Question: What is the value of the measurement in the image?
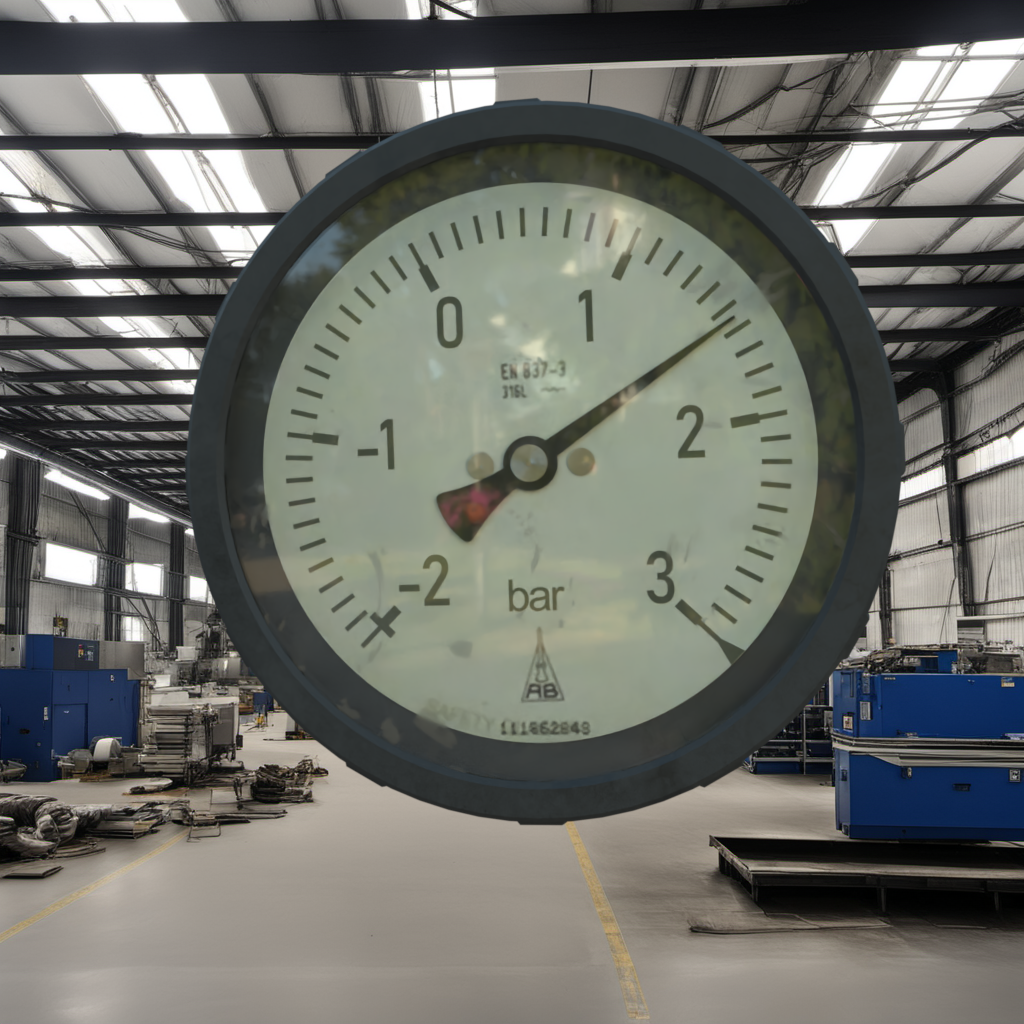
Answer: The result is 1.58
Question: What is the range of this measurement?
Answer: The range is from -2 to 3
Question: What is the minimum and maximum value of this measurement?
Answer: The minimum value is -2 and the maximum value is 3